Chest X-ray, PA view. Patient: 52 years old, sex M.
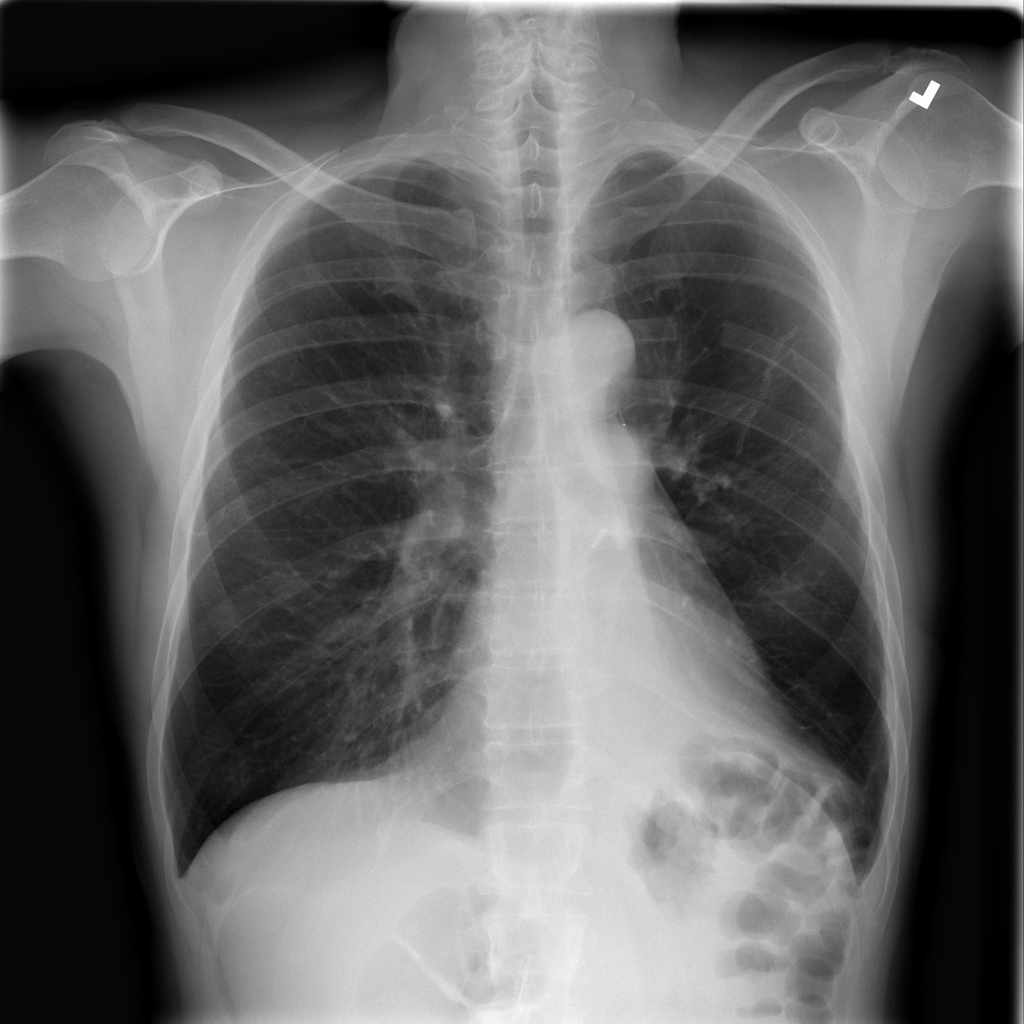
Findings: No Finding